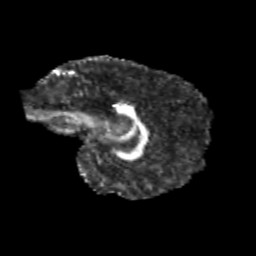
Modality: FA
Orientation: sagittal
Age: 12
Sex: male
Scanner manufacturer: siemens
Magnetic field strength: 3 T
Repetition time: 3.8 s
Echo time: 0.07 s